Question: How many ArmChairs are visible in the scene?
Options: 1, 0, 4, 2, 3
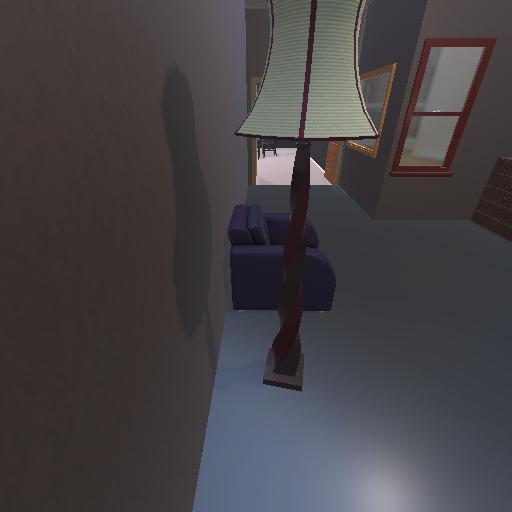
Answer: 1